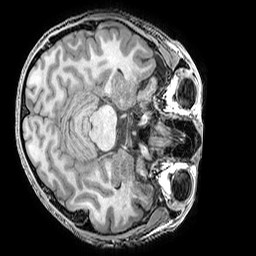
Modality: T1w
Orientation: axial
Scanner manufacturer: ge
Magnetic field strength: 3 T
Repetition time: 0.008512 s
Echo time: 0.003336 s